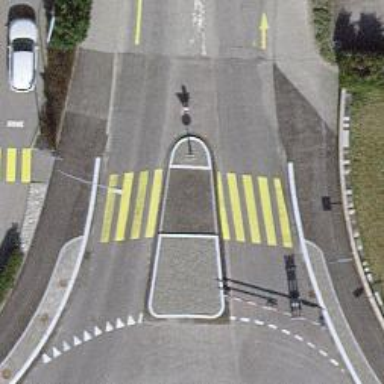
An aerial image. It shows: Uncontrolled zebra crossing on the road.